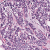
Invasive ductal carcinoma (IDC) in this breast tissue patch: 1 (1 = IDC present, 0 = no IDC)